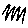
Label: zigzag